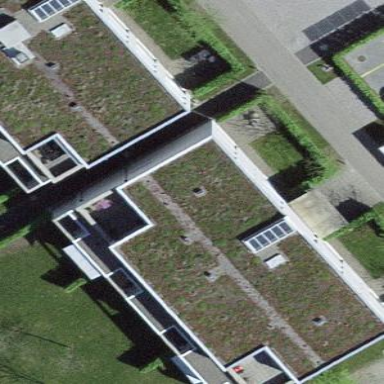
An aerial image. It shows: Residential building with flat roof.